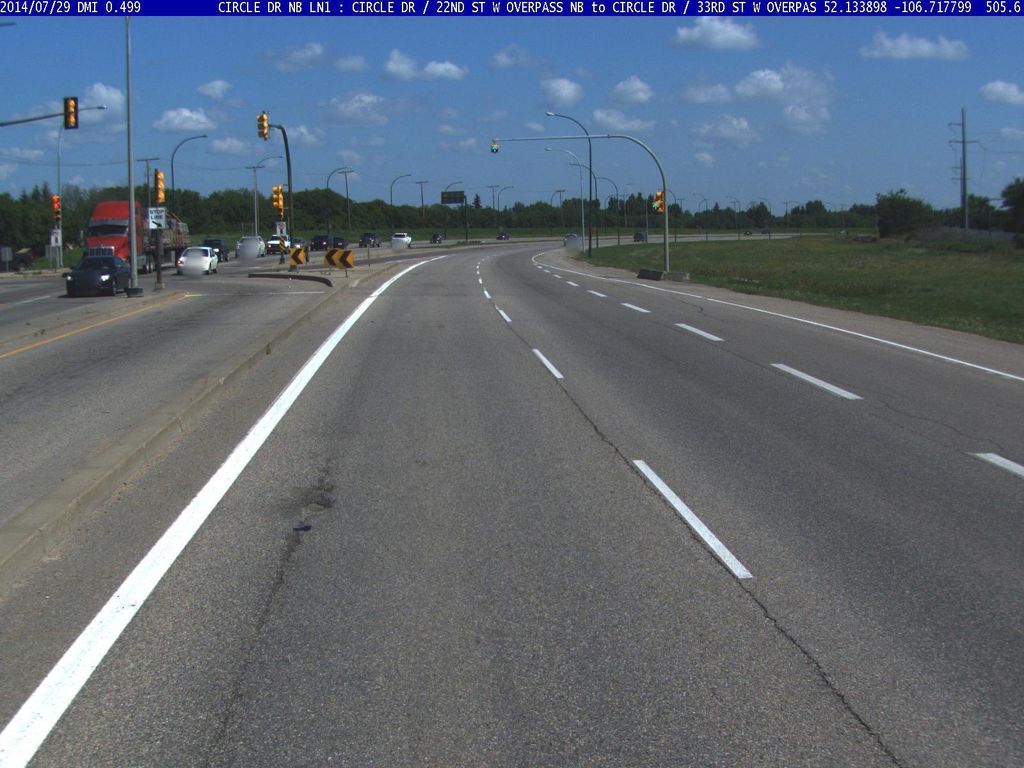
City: saskatoon